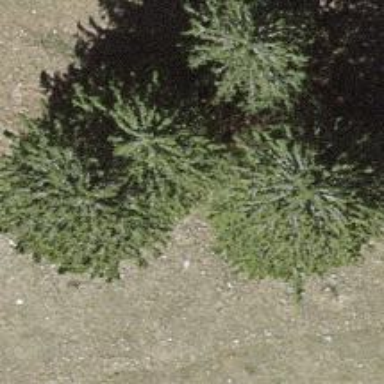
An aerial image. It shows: Needle-leaved tree in nature.